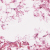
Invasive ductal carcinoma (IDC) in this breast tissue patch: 0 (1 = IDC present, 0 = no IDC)